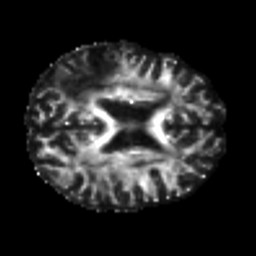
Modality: FA
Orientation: axial
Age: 78
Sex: female
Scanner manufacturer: siemens
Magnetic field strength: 3 T
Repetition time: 7.3 s
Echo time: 0.087 s